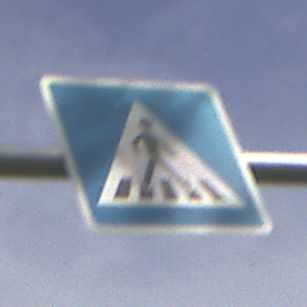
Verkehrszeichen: FussgaengerueberwegLinks
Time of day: MorningAfternoon
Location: Outdoor (Suburban)
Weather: PartlyCloudy
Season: NotSpecified
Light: Natural